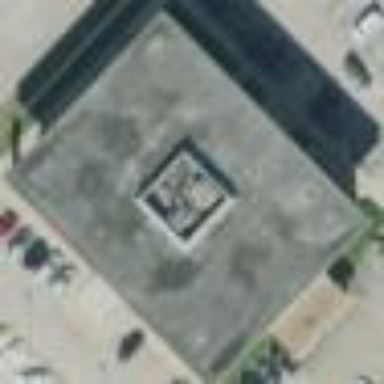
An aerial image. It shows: Bank building.